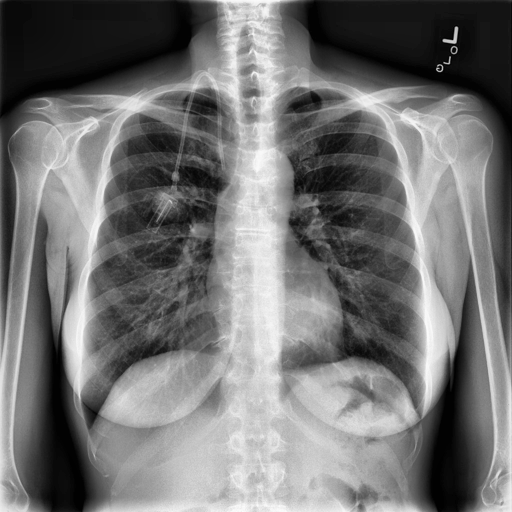
Finding: NORMAL